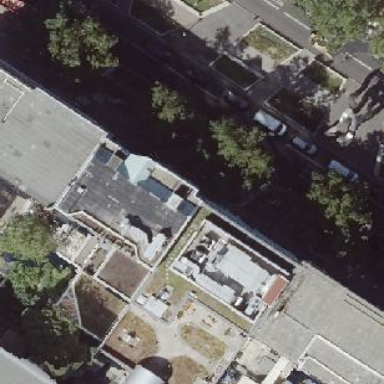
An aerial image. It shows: Commercial building.